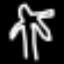
Label: palm tree